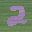
Label: 2